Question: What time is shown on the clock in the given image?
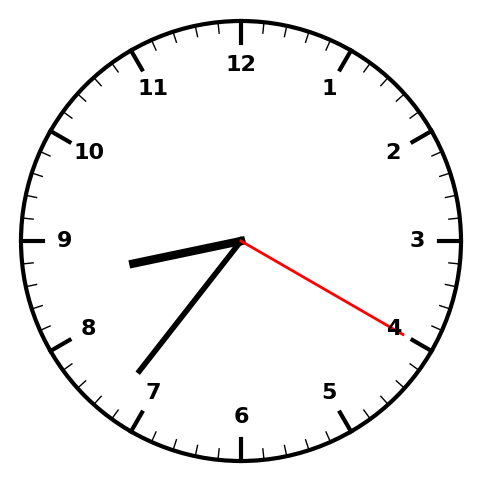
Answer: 08:36:20